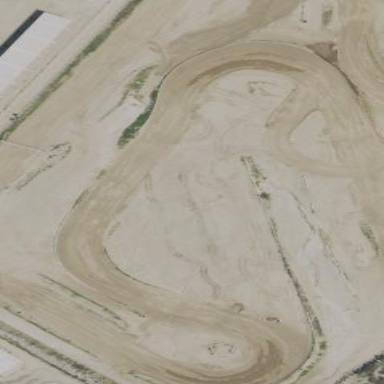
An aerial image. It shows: Dirt raceway for motor sports.